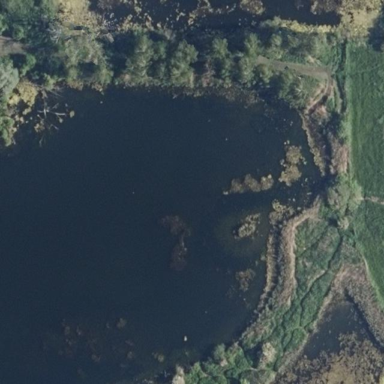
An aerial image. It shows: Wetland area characterized by wet meadow.